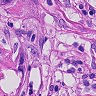
Metastatic tissue present: yes